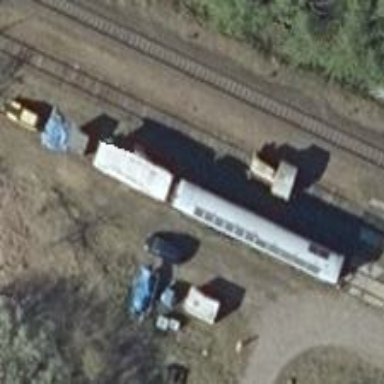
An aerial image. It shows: Preserved historic rail siding.